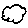
Label: cloud